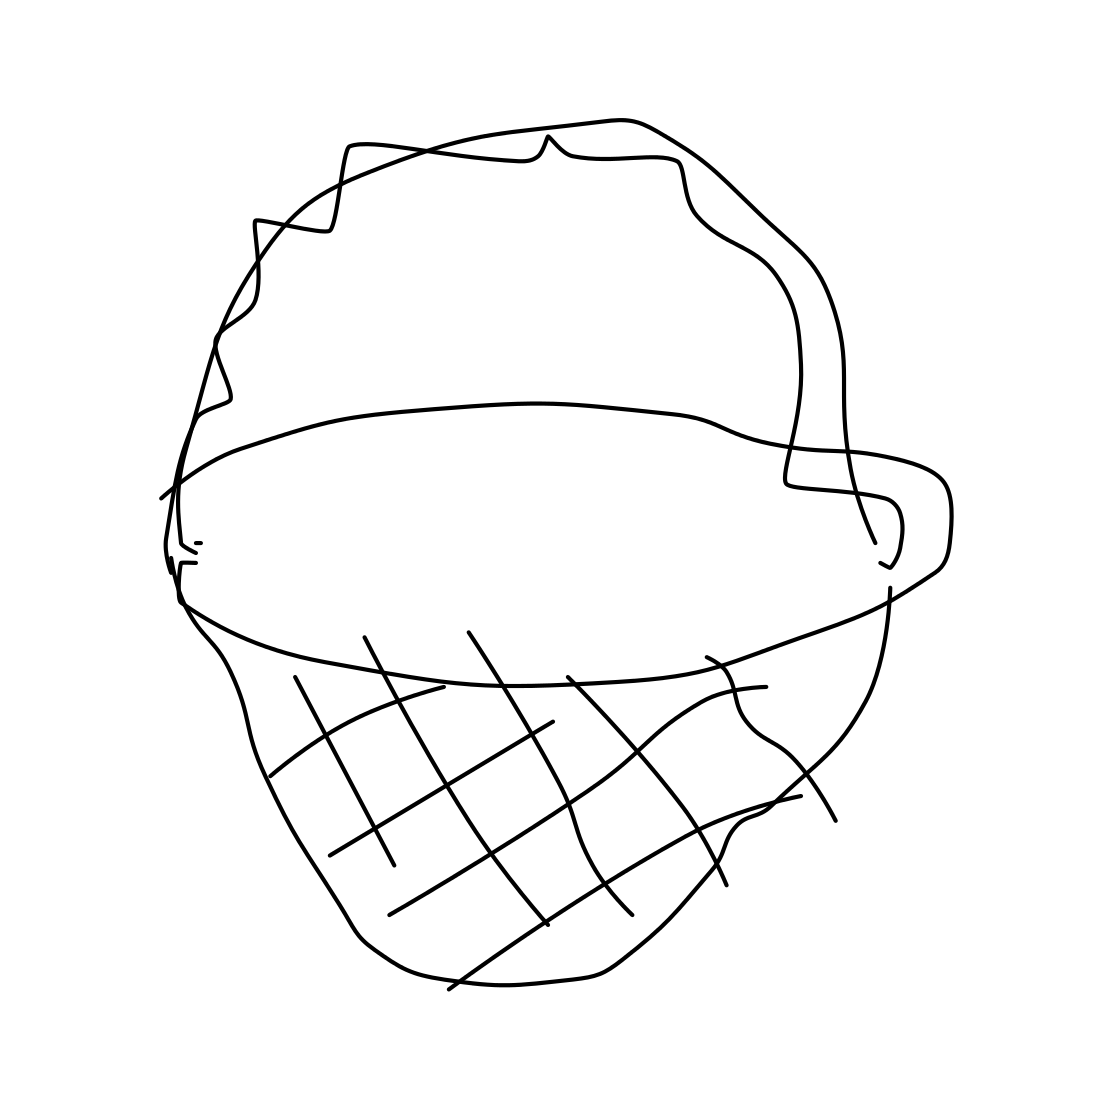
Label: basket